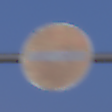
Verkehrszeichen: VerbotDerEinfahrt
Umgebung: Outdoor, Nature
Tageszeit: SunriseSunset
Wetter: Clear
Licht: Natural
Jahreszeit: NotSpecified
Kontrast: LowContrast